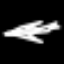
Label: airplane